Question: In both XCode and the iPhone Configuration Utility, there is a Provisioning Profiles item that shows at most 2 devices in a provisioning profile. It also says "8 other devices".
-
Is there any convenient way to find out what those other 8 are (without going back to the provisioning portal?)

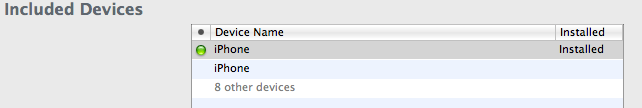
Answer: Just open the .mobileprovision file in a text editor. You will see all the UDIDs under ProvisionedDevices key.